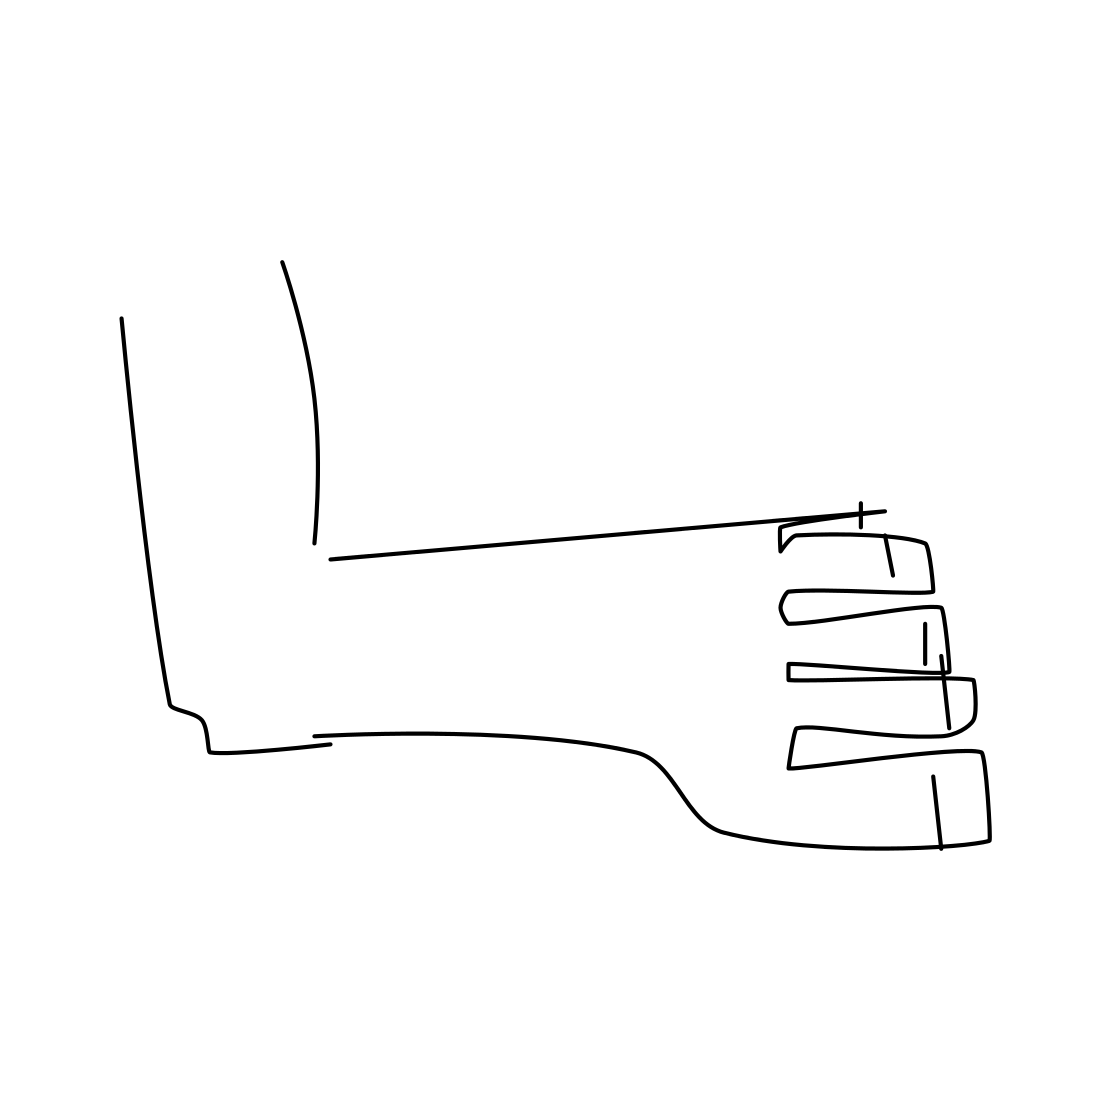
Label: foot